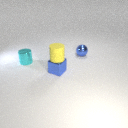
small cyan metal cylinder in front of small blue metal sphere